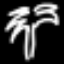
Label: palm tree